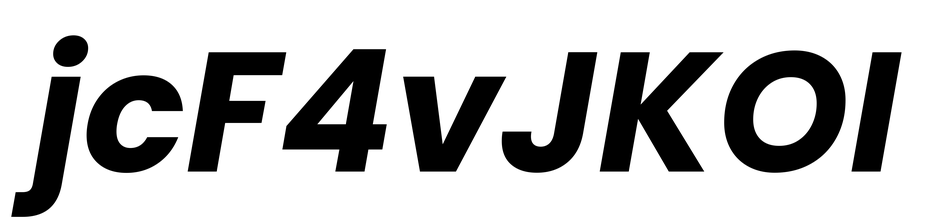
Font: Poppins-BoldItalic